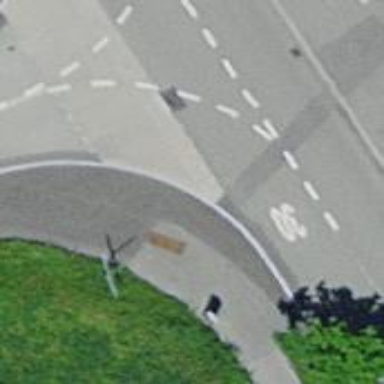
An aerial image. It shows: Kerb serving as barrier.